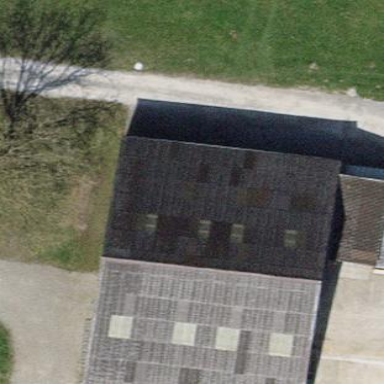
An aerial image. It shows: Gabled roof on farm auxiliary building.